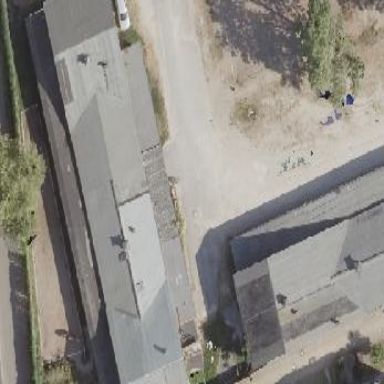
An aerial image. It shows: Stable building.